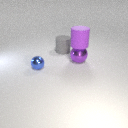
large purple metal sphere below large purple rubber cylinder